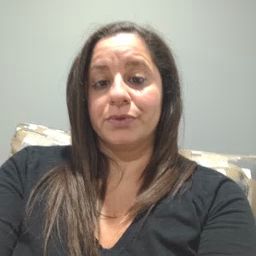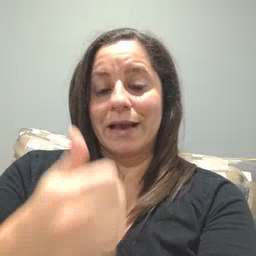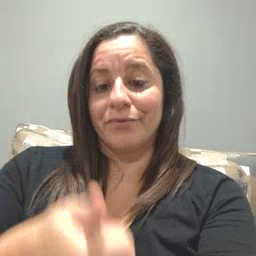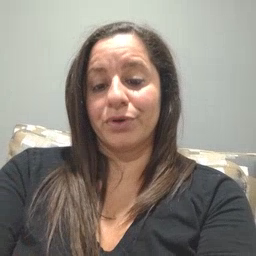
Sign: every